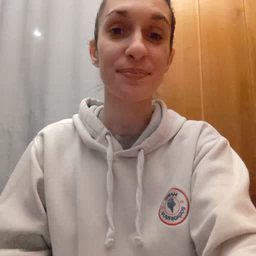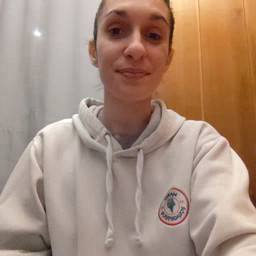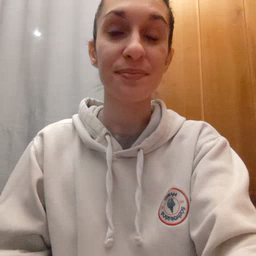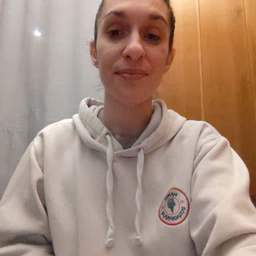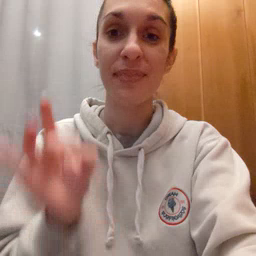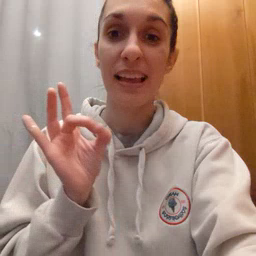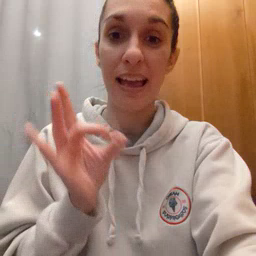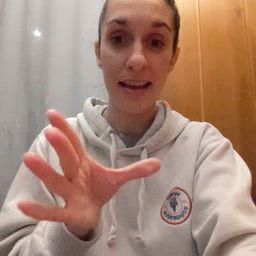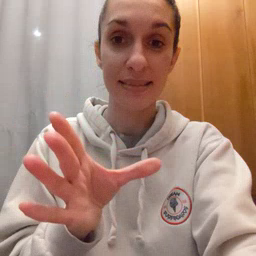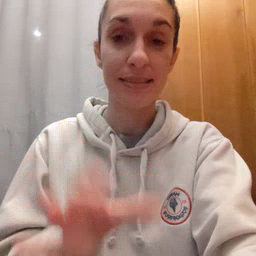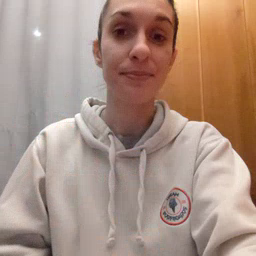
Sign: hate